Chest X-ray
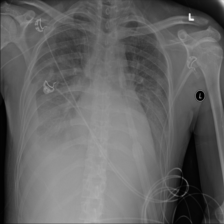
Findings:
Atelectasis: negative
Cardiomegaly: negative
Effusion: negative
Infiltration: negative
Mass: negative
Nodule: negative
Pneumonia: negative
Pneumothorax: negative
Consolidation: positive
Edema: negative
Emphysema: negative
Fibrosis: negative
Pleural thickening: negative
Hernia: negative